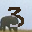
Label: 3